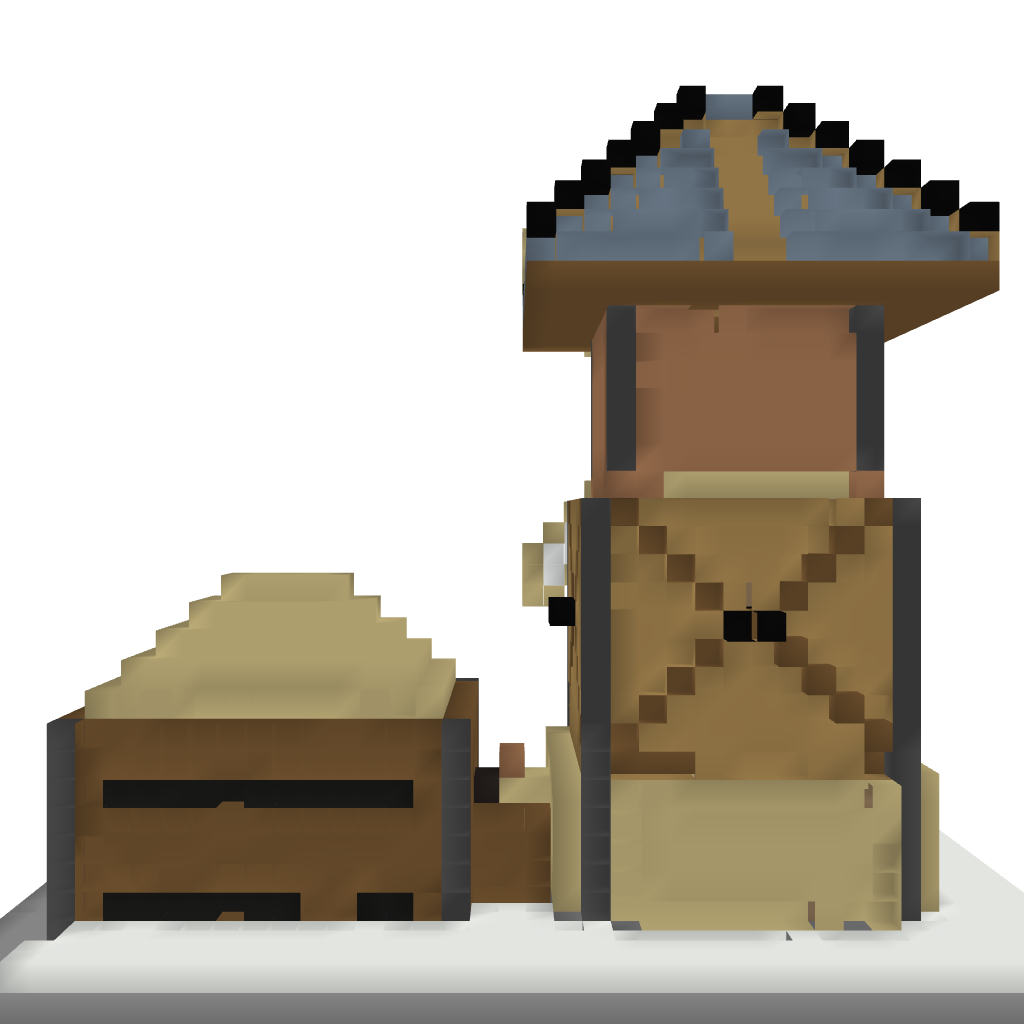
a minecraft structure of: Windmill with house